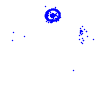
Particle: electron